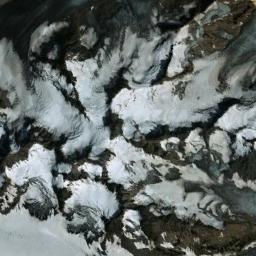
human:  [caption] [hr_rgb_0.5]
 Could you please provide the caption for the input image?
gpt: White snow and brown bare ground intersect on the snow mountain .

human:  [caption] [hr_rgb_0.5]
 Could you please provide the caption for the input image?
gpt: The snow berg is consist of bare land and white snow .

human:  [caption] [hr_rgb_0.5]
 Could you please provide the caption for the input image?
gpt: There is snow on the part of the snowberg .

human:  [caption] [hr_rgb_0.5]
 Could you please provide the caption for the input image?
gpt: The snowberg has some valley glaciers .

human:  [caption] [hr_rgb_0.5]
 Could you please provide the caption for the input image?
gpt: There are much snow on the snowberg .